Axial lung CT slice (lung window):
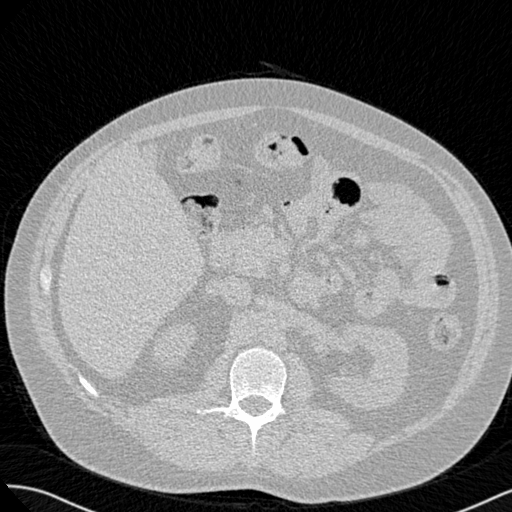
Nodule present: no